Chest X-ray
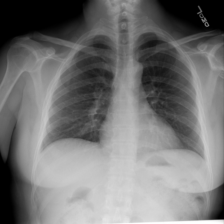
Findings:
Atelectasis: negative
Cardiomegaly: negative
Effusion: negative
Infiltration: negative
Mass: negative
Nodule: negative
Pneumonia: negative
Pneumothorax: negative
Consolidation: negative
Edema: negative
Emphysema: negative
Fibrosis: negative
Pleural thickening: negative
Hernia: negative